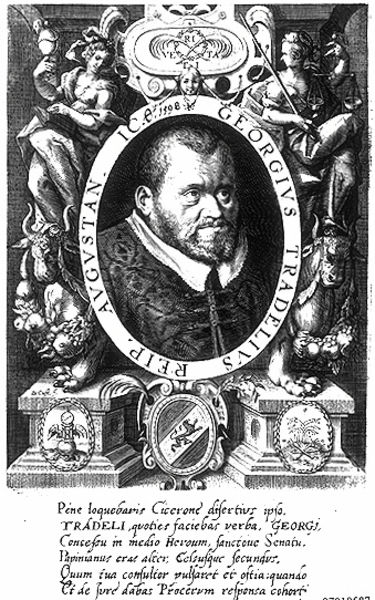
Titel: Bildnis des Georg Tradel
Künstler: Dominicus Custos
Institution: (Seriendruck)
Schlagwörter: feder, mann, schatten, weiß, frauen, brust, frau, frisur, grau, haar, licht, mund, nase, schwarz, säule, säulen, zeichnung, blick, tiere, alt, bart, augen, gesicht, kragen, mensch, rahmen, sockel, vollbart, bildnis, herr, portrait, porträt, drei, gewänder, brustbild, lippen, oval, stock, engel, ranken, schrift, stab, grafik, graphik, kuh, figuren, könig, inschrift, pupillen, verzierung, socke, podest, name, schild, waage, medaillon, druck, schwarzweiss, radierung, stich, titel, portait, seite, text, hässlich, herrscher, allegorie, fürst, geheimratsecken, halbglatze, wappen, skulpturen, halbprofil, portät, wams, löwe, persönlichkeit, postament, emblem, kupferstich, ochsen, stier, allegorien, georg, august, justizia, ochs, wahrheit, latein, podeste, lateinisch, tiger, spruchband, schriftband, auszeichnungen, georgius, schüre, bild mit lateinischer inschrift, georgivs, iustizia, gedrunken, tradelius, simbole, augustian, augustan